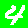
Digit: 4